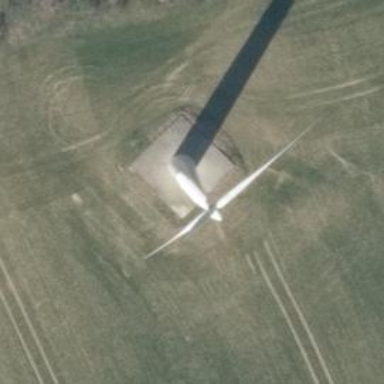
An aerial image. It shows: Wind power generator utilizing wind turbines.